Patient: sex M, age 50
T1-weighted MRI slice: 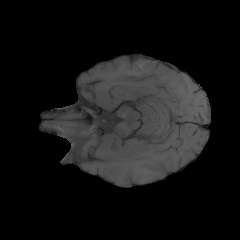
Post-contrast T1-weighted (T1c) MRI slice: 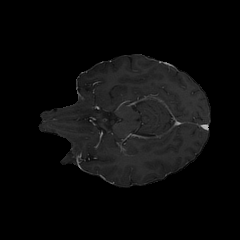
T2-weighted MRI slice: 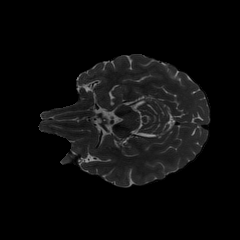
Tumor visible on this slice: no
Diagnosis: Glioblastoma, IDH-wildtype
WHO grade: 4